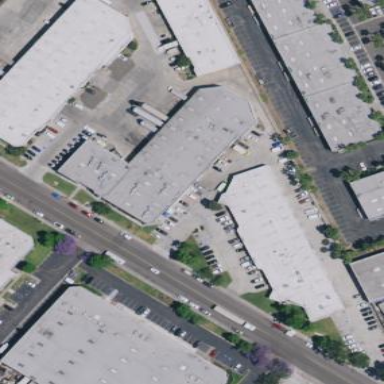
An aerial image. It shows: Industrial building.